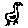
Label: bird